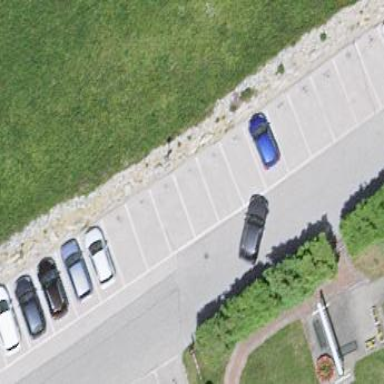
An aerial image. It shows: Parking area.